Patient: sex M, age 43
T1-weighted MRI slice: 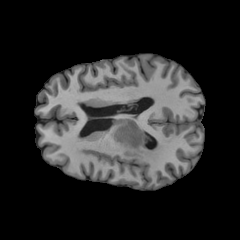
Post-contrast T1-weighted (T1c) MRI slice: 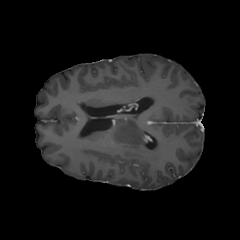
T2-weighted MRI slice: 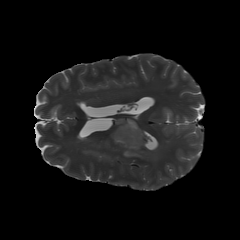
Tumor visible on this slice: yes
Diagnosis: Glioblastoma, IDH-wildtype
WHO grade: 4